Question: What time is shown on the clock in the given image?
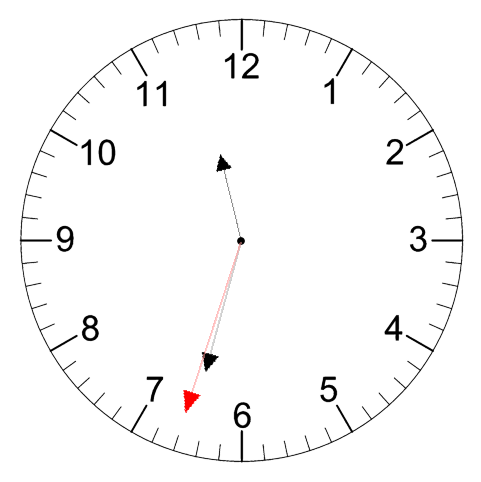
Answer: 11:32:33